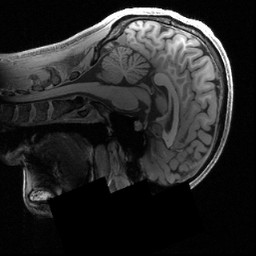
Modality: T1w
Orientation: sagittal
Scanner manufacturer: siemens
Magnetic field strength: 3 T
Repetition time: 2.4 s
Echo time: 0.00222 s